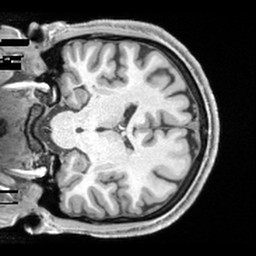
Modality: T1w
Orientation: coronal